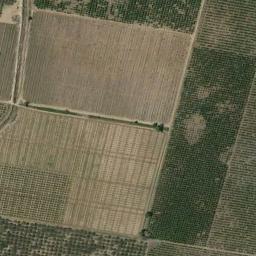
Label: rectangular_farmland